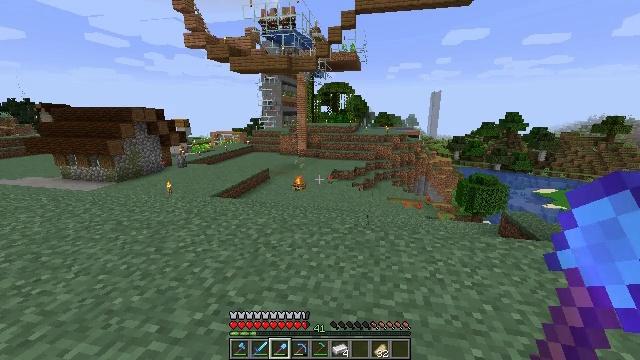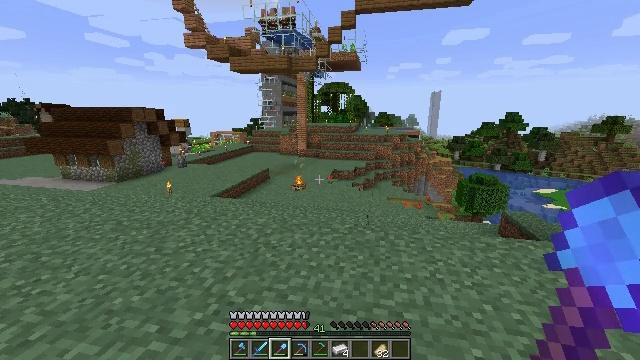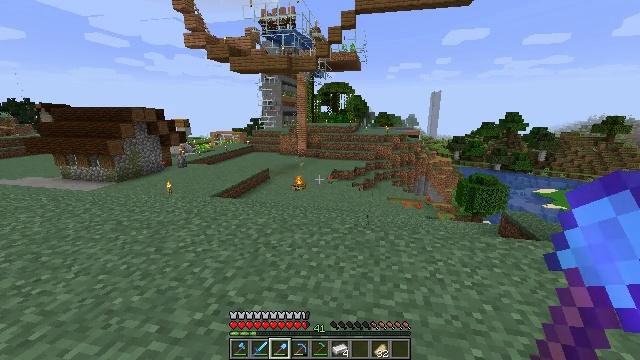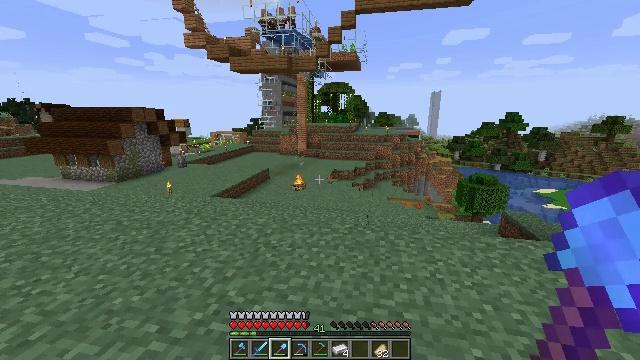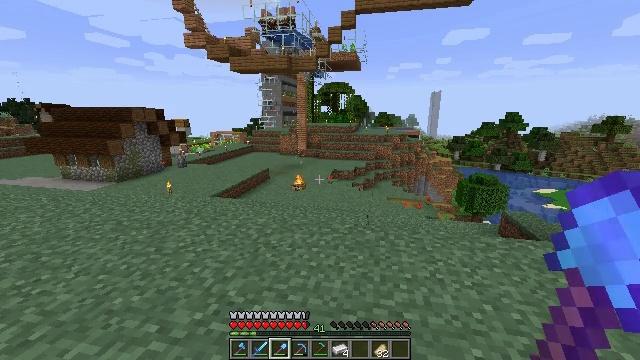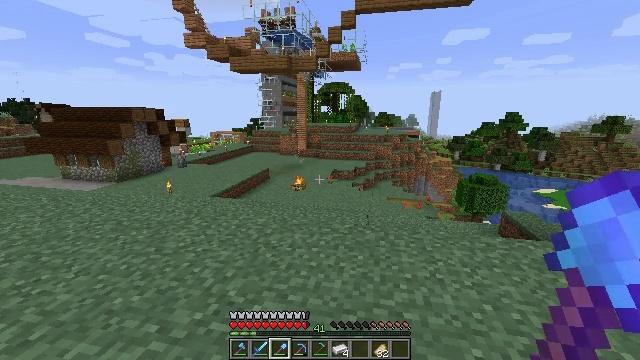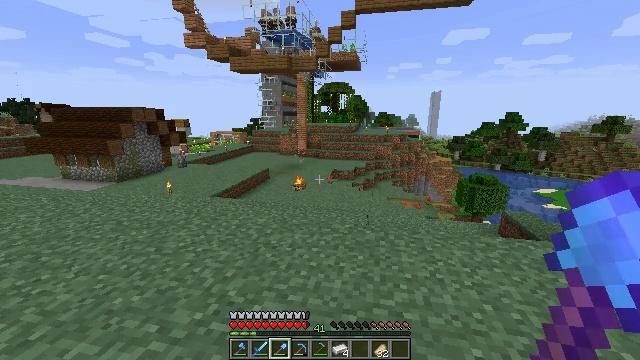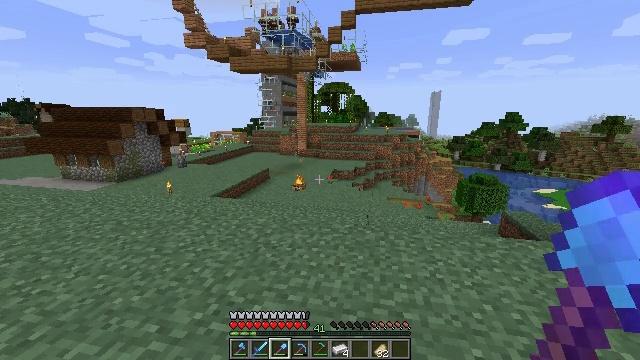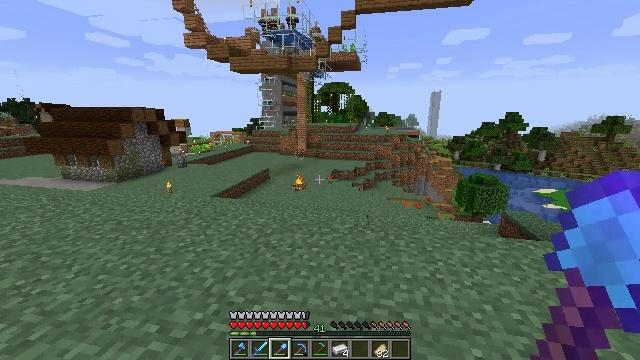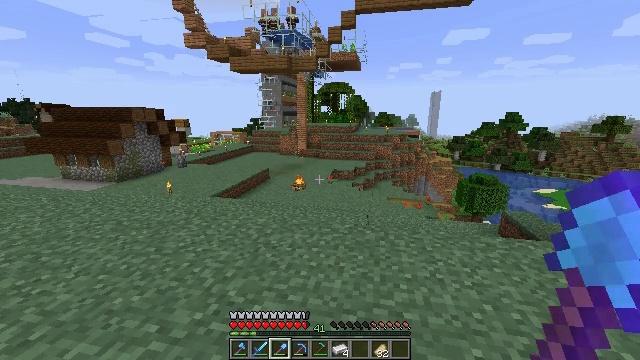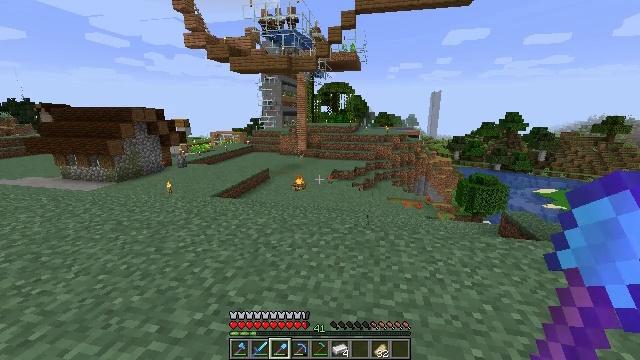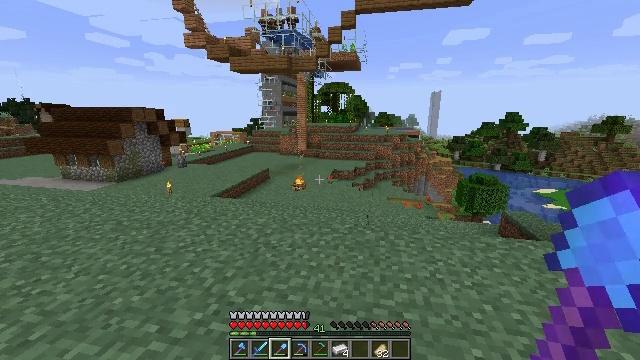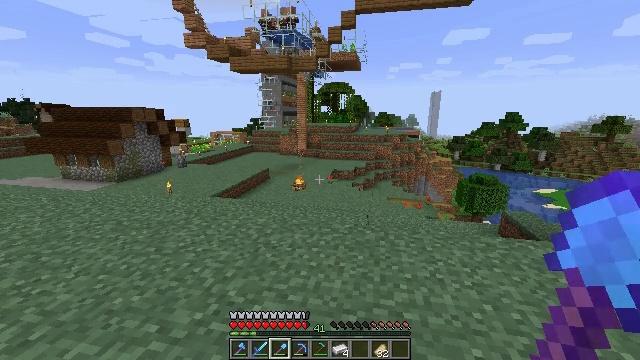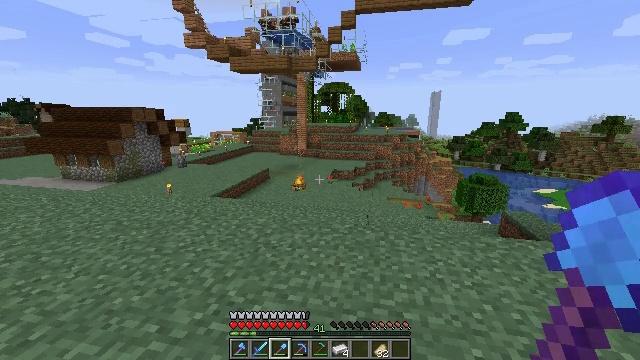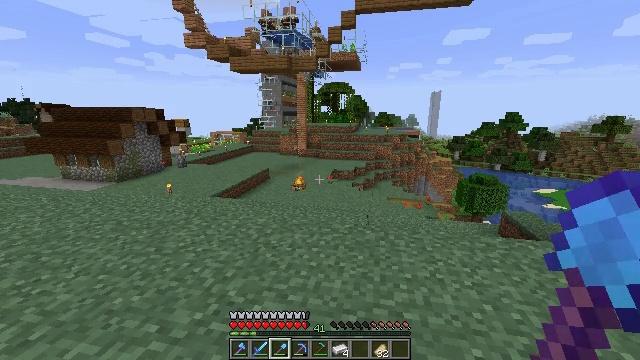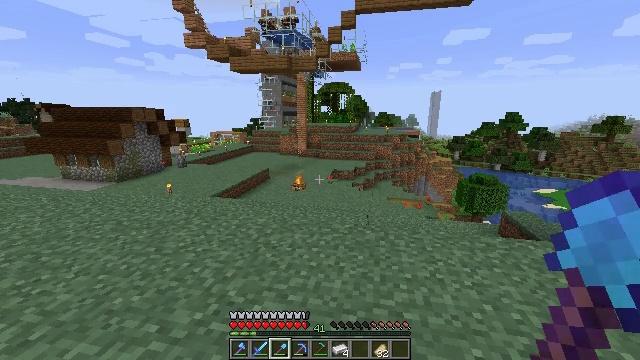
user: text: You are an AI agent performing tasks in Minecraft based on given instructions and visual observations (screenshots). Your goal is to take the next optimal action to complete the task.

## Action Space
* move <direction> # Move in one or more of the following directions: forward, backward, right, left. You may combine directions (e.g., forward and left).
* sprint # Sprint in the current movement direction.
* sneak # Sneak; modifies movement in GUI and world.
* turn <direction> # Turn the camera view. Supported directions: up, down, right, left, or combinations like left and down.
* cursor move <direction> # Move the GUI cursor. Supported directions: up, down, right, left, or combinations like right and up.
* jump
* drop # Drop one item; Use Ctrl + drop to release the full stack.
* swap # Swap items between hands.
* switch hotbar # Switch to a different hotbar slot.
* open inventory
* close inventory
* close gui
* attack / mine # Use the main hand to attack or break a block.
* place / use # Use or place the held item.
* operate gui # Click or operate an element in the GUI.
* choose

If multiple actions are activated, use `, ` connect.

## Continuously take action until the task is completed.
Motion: motion action
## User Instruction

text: Use dried kelp to make a dried kelp block.
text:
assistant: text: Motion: no_op
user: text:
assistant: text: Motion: no_op
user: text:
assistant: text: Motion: no_op
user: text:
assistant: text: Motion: no_op
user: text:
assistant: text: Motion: no_op
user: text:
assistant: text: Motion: no_op
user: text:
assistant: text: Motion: no_op
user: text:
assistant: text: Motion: no_op
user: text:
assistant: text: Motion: no_op
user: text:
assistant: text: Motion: no_op
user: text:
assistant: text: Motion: no_op
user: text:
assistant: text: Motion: no_op
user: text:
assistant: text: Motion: no_op
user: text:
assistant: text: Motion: no_op
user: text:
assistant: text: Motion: no_op
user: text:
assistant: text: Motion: no_op
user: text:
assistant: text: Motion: no_op
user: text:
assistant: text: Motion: no_op
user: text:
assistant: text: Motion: no_op
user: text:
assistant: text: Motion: no_op
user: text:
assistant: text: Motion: no_op
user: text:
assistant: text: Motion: no_op
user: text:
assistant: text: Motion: no_op
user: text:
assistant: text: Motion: no_op
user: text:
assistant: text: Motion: no_op
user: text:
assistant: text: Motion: no_op
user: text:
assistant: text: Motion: no_op
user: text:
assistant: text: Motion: no_op
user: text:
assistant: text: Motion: no_op
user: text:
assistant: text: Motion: no_op